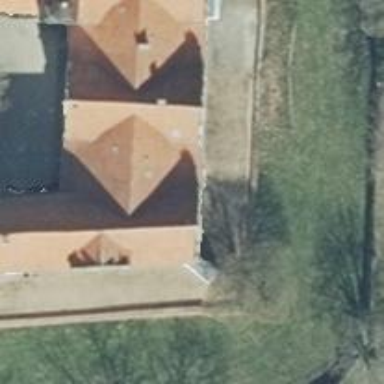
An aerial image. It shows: Building with gabled roof made of red roof tiles. The building part is white.